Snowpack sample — Loveland Pass, Silver Plume, Colorado, USA (1/12/25, 11:40 AM MST)
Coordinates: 39.66, -105.88
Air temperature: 7 °F
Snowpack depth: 140 cm
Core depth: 10 cm
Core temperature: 41 °F
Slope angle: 11°, slope face: 30°
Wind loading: high
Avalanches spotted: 2
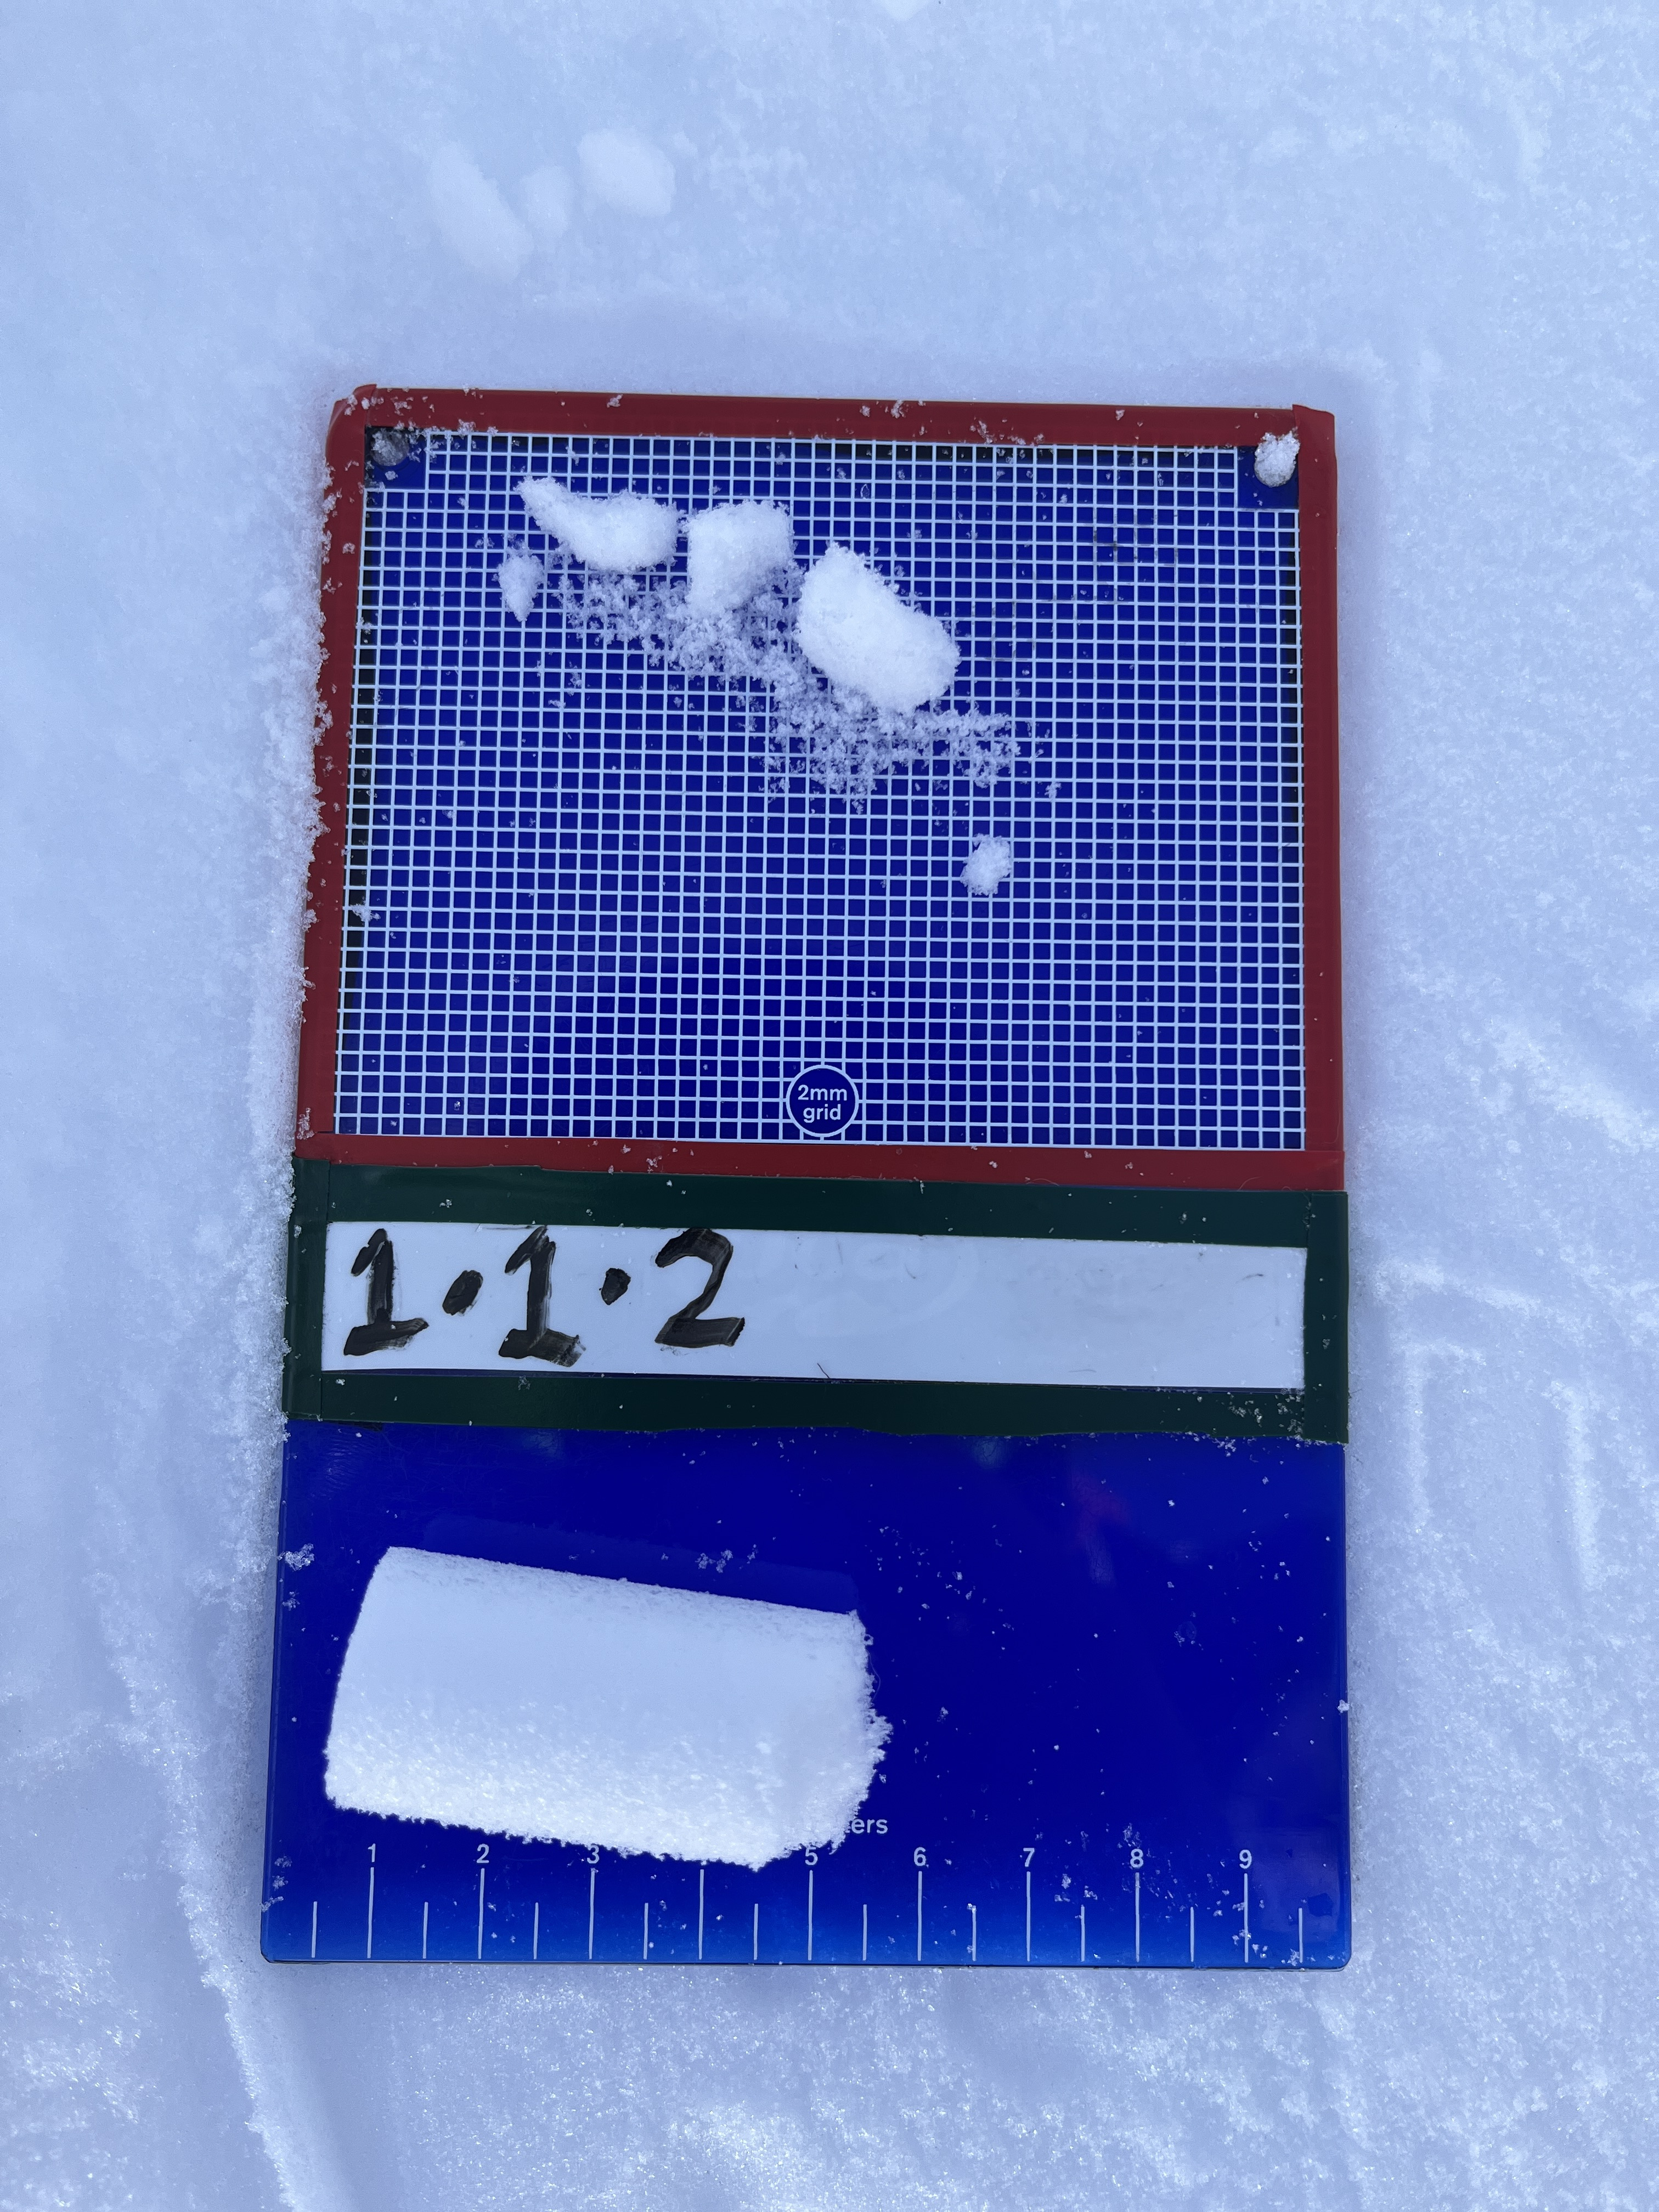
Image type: crystal_card
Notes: Pilot using slightly modified coring method that took too large segment for snow profile picturing, advised not to use in higher level models. Two avalanche on south face nearby, partially cloudy with light snow in the last 24 hours. Lots of wind loading on eastern features.